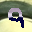
Label: 9